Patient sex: M
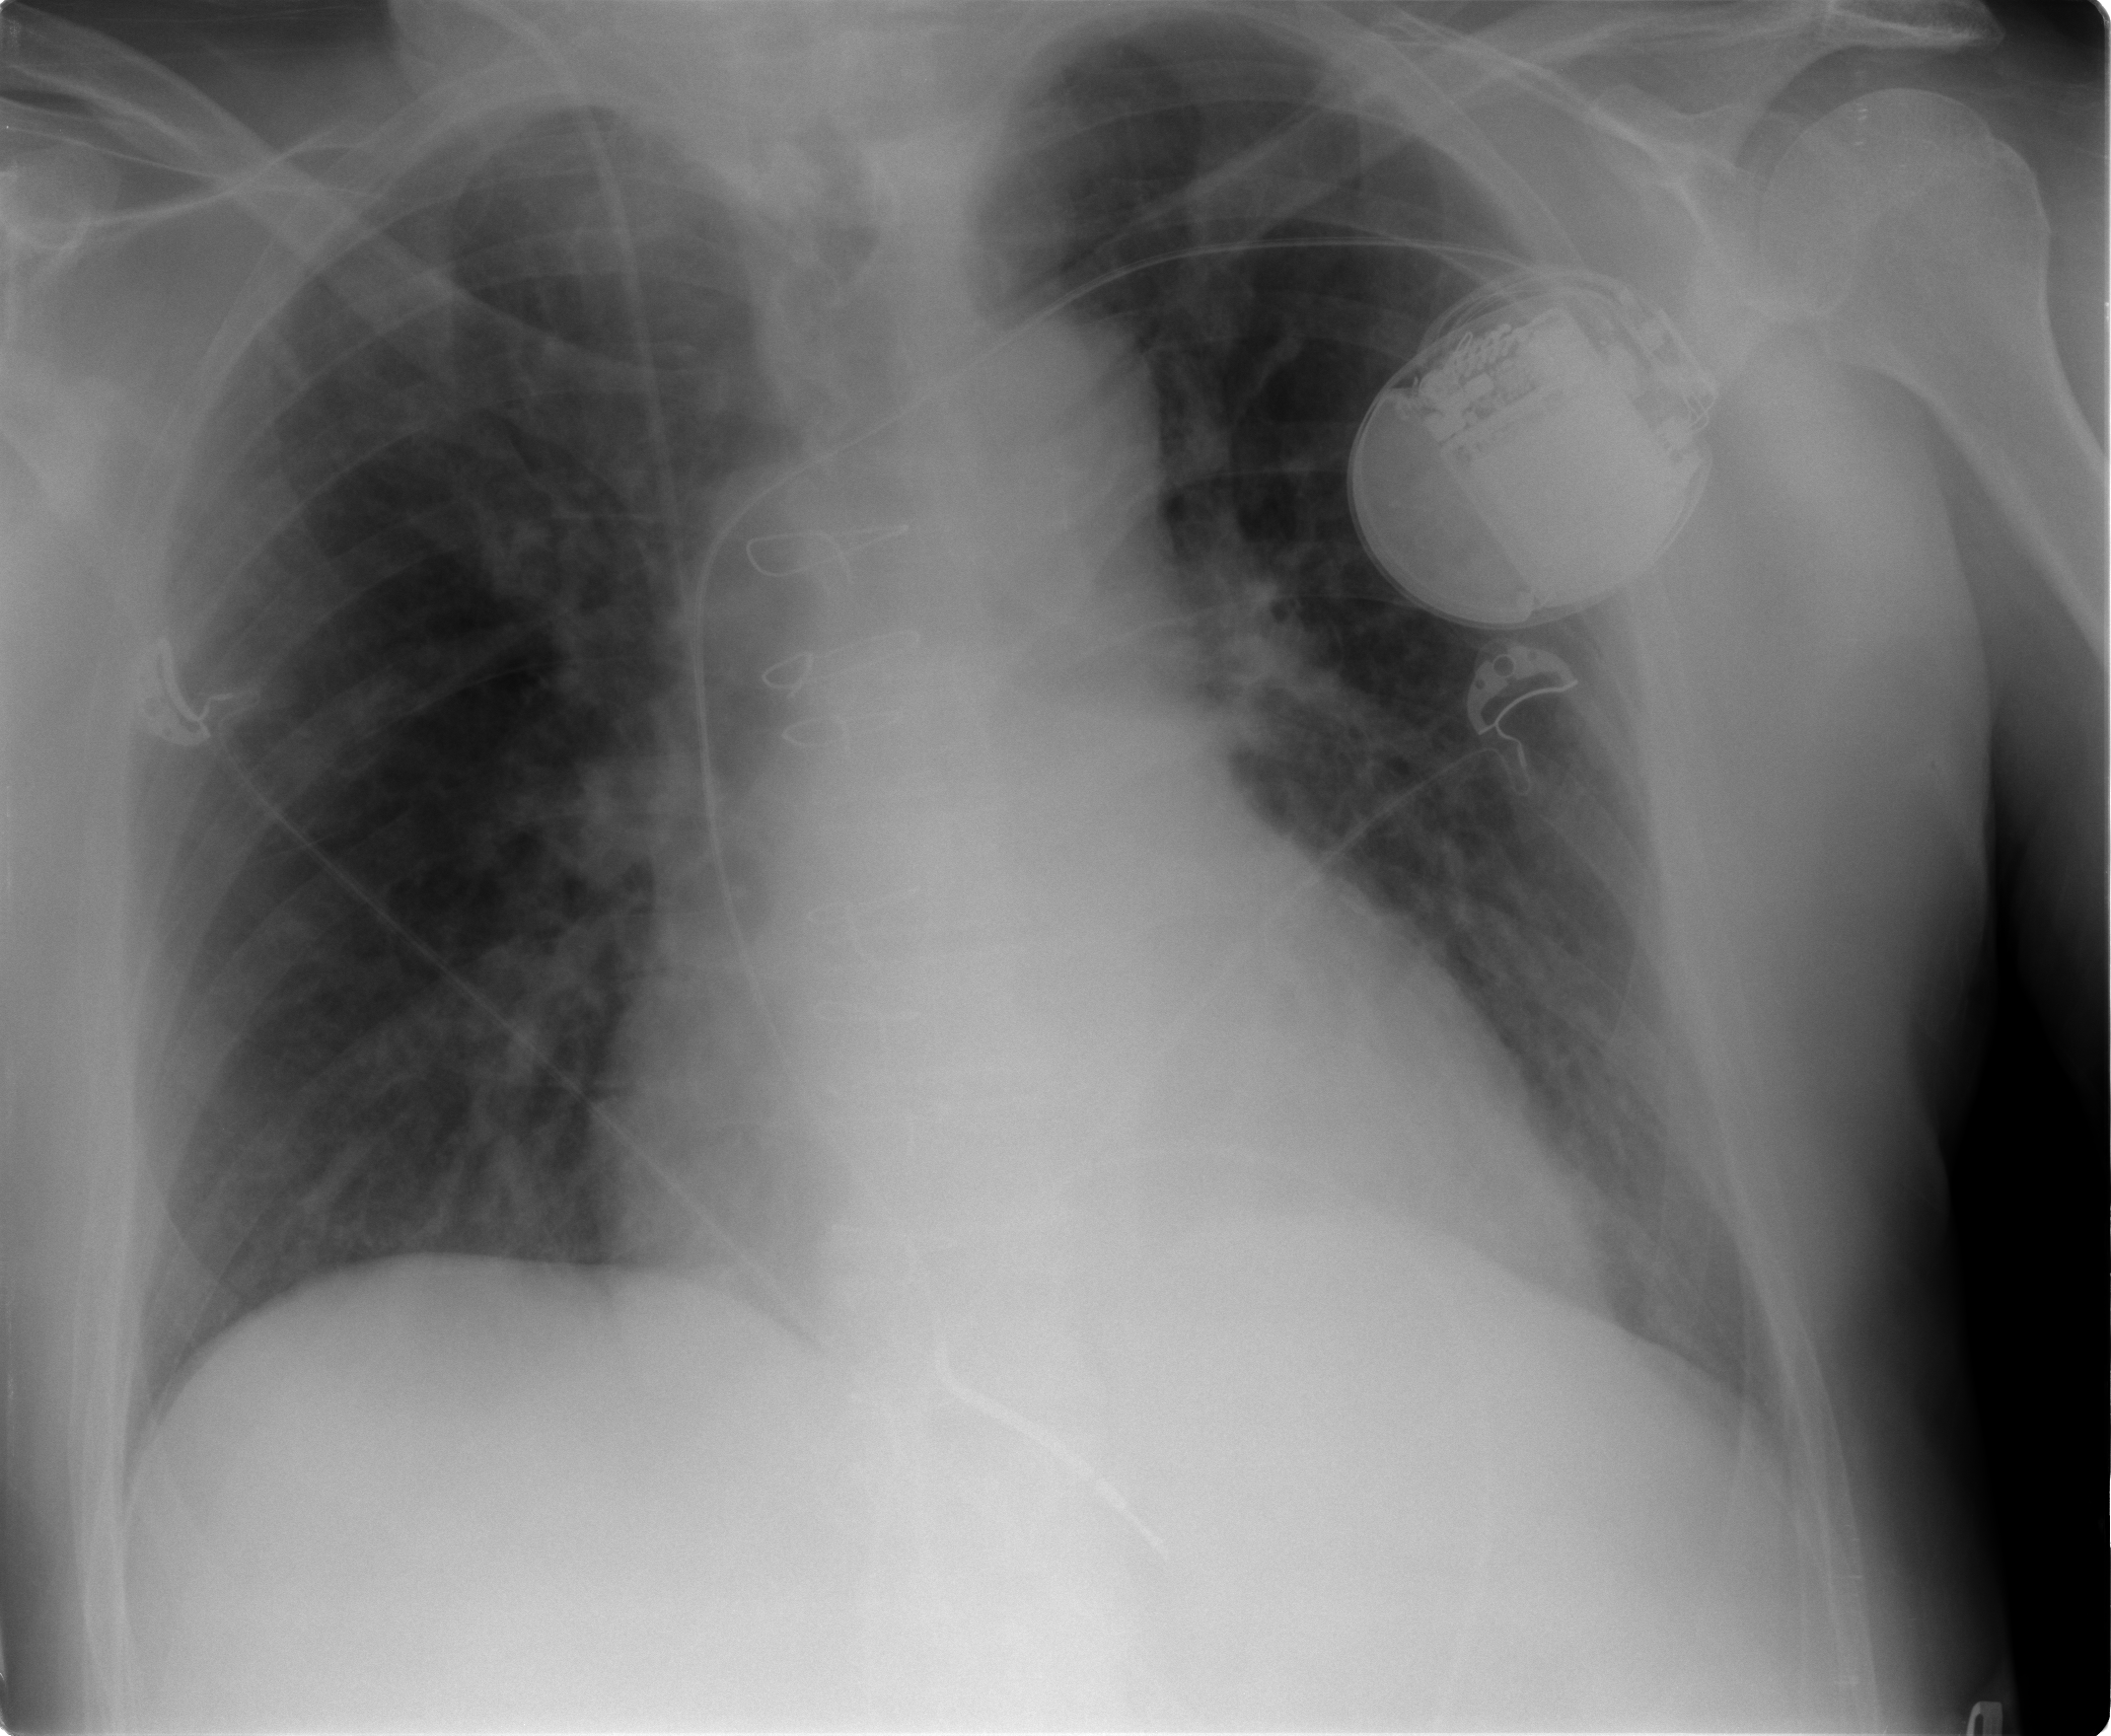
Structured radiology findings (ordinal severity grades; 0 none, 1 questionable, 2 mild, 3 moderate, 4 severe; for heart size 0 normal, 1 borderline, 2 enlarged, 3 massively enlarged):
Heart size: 2
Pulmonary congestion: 3
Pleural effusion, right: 0
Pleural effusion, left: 0
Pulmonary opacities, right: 2
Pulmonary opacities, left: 2
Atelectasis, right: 0
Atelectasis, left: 1